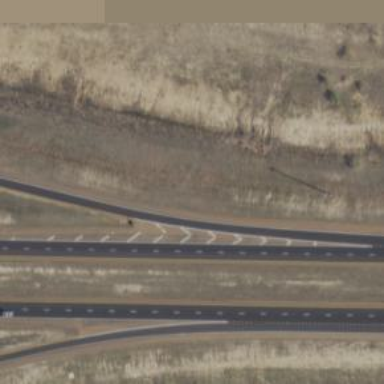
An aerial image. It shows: Trunk link highway.